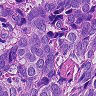
Metastatic tissue present: yes